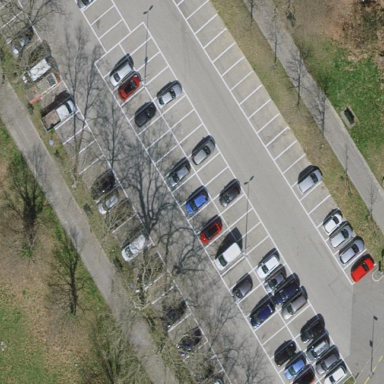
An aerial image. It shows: Parking area with surface.